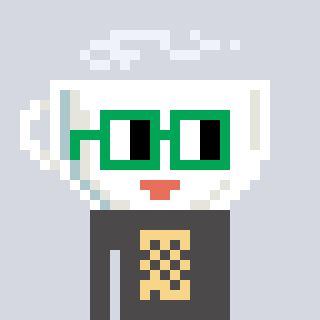
a pixel art character with square green glasses, a mug-shaped head and a grayscale-colored body on a cool background